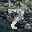
Label: 7